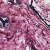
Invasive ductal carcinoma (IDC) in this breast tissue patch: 0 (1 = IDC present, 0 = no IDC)